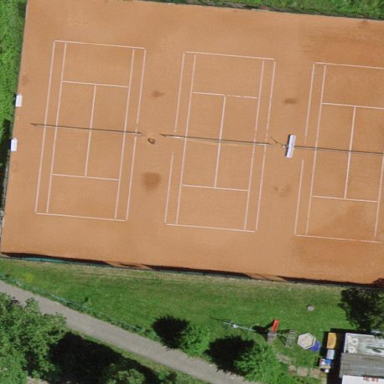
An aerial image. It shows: Tennis court in leisure pitch.